Question: I wish to compare the observed values to the fitted ones. To do so, I decided to use a plot in R. What I want to do is to plot X vs Y and X vs Y.fitted on the same plot. I have written some code, but it is incomplete. My plot needs to look like this one below. On the plot, circles and crosses represent the observed and fitted values respectively

'''
set.seed(1)
x <- runif(8,0,1)
y <- runif(8,0,1)
y.fitted <- runif(8,0,1)
plot(x,y,pch=1)
plot(x,y.fitted,pch=5)
'''
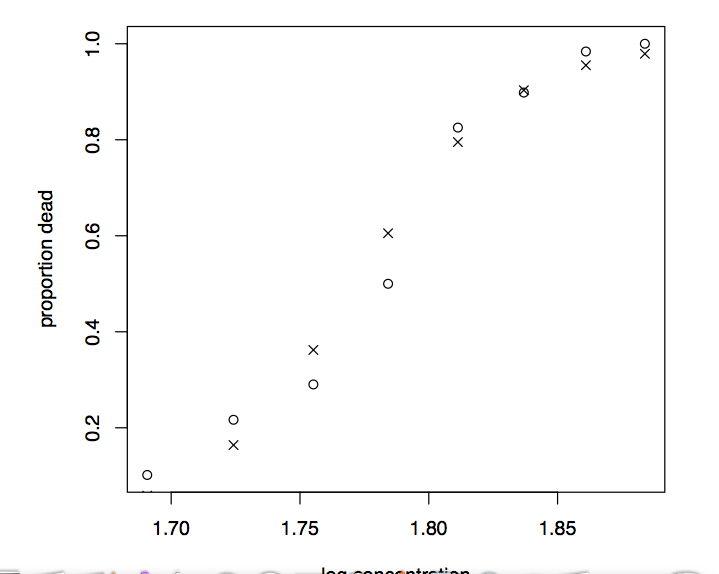
Answer: In your code, the second 'plot' will not add points to the existing plot but create a new one. You can + use the function 'points' to add points to the existing plot.
'''
plot(x, y, pch = 1)
points(x, y.fitted, pch = 4)
'''